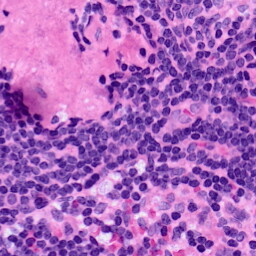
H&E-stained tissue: LymphNode